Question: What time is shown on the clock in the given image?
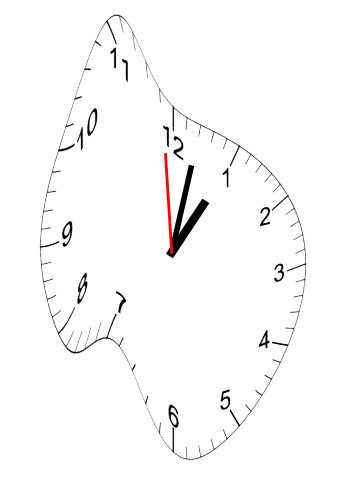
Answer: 01:01:59